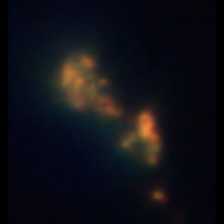
Taxon: Unknown_detritus
Group: Unknown